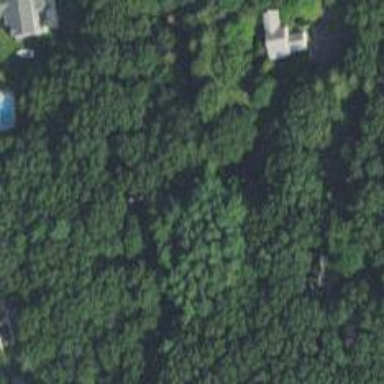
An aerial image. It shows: Needle-leaved woodland.